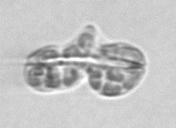
Label: Karenia